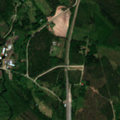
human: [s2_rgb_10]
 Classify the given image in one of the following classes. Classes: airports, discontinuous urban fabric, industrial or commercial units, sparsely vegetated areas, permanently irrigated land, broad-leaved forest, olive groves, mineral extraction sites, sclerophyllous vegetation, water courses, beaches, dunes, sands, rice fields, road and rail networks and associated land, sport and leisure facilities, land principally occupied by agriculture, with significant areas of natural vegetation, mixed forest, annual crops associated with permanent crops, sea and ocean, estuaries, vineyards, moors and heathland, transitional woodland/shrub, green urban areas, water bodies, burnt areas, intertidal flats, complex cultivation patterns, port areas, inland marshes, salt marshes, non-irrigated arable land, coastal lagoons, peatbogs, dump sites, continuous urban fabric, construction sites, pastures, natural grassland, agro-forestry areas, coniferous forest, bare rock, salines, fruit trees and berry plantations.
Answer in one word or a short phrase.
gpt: land principally occupied by agriculture, with significant areas of natural vegetation, coniferous forest, mixed forest, transitional woodland/shrub